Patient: sex M, age 31
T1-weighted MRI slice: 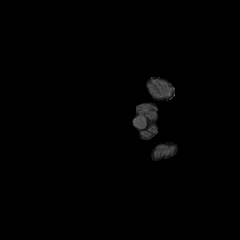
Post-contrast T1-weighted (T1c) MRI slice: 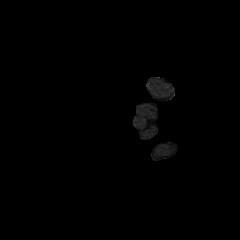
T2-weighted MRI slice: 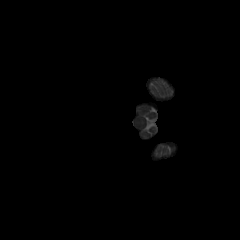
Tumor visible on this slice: no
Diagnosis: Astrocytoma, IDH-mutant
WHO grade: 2